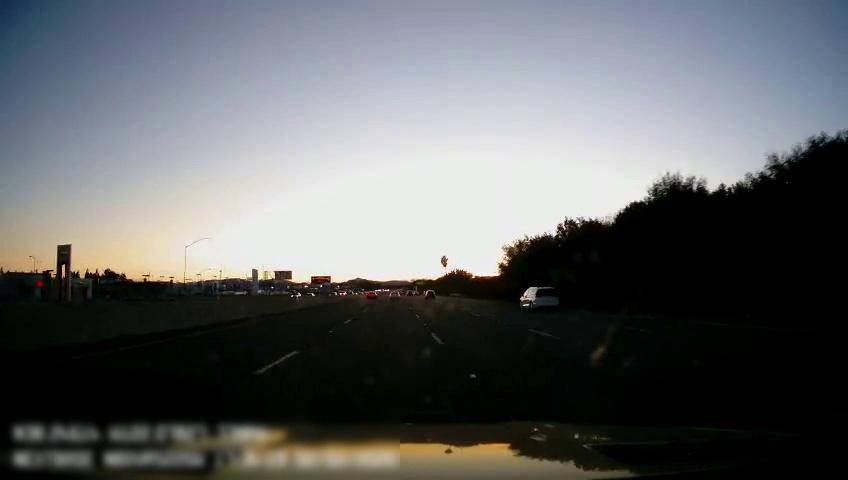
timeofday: Day
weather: Sunny
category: Drivable Space
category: Vehicles | Car
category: Vehicles | Car
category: Vehicles | SUV
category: Vehicles | SUV
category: Vehicles | Car
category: Vehicles | SUV
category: Vehicles | SUV
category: Vehicles | Car
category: Lanes | Current Lane
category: Lanes | Alternate Lane
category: Lanes | Alternate Lane
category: Lanes | Current Lane
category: Lanes | Alternate Lane
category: Lanes | Alternate Lane